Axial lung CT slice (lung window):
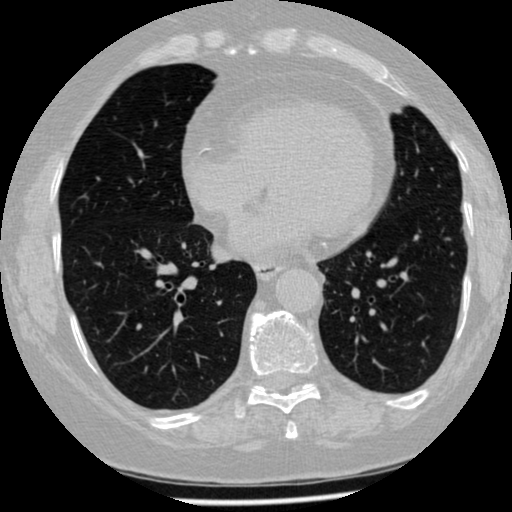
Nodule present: no